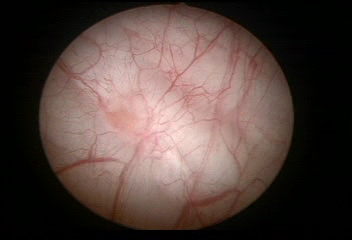
Modality: WLC
Class: Normal mucosa
Bladder cancer association: No